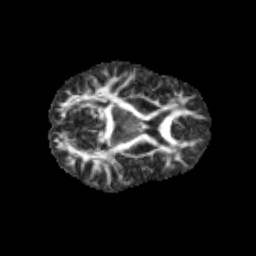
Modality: FA
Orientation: axial
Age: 10
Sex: female
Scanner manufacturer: siemens
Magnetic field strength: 3 T
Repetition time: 3.8 s
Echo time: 0.07 s